Question: I'm trying to around a given point on the earth's surface.
I'm using information I retrieved from <URL> and ultimately came up with this:-
'''
// Converting degrees to radians
double latInDecimals = (Math.PI / 180) * latitude;
double longInDecimals = (Math.PI / 180) * longitude;
List<string> lstStrCoords = new List<string>();
double changeInLat;
double changeInLong;
double lineOfLat;
// Calculating change in latitude for square of side
changeInLong = (side / 1000) * (360.0 / 40075);
// Calculating length of longitude at that point of latitude
lineOfLat = Math.Cos(longitude) * 40075;
// Calculating change in longitude for square of side 'side'
changeInLat = (side / 1000) * (360.0 / lineOfLat);
// Converting changes into radians
changeInLat = changeInLat * (Math.PI / 180);
changeInLong = changeInLong * (Math.PI / 180);
double nLat = changeInLat * (Math.Sqrt(2) / 2);
double nLong = changeInLong * (Math.Sqrt(2) / 2);
double coordLat1 = latInDecimals + nLat;
double coordLong1 = longInDecimals + nLong;
double coordLat2 = latInDecimals + nLat;
double coordLong2 = longInDecimals - nLong;
double coordLat3 = latInDecimals - nLat;
double coordLong3 = longInDecimals - nLong;
double coordLat4 = latInDecimals - nLat;
double coordLong4 = longInDecimals + nLong;
// Converting coords back to degrees
coordLat1 = coordLat1 * (180 / Math.PI);
coordLat2 = coordLat2 * (180 / Math.PI);
coordLat3 = coordLat3 * (180 / Math.PI);
coordLat4 = coordLat4 * (180 / Math.PI);
coordLong1 = coordLong1 * (180 / Math.PI);
coordLong2 = coordLong2 * (180 / Math.PI);
coordLong3 = coordLong3 * (180 / Math.PI);
coordLong4 = coordLong4 * (180 / Math.PI);
'''
Now even though this works, the polygon that I get from joining these is a rectangle.

I'm confused as to what's wrong with my code.
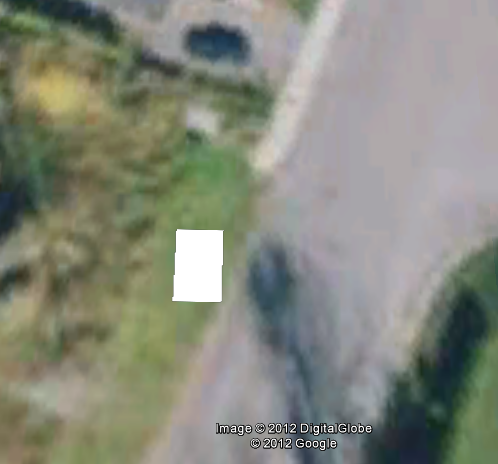
Answer: A rectangle of one degree of latitude and longitude on the sphere has not the same length in km unless it is situated on the equator. It gets narrower towards the poles. If you want to make both sides the same size you have to make a correction
'''
longitudinal_length = latitudinal_length / cos(latitude)
'''
So you will need to divide your longitudinal length of your square by 'cos(latitude)'.
Now, your square might still be crooked, but this depends on how the map is projected and this is a completely different story. You would need to know the projection formulas used by Google to make a correction.
You may find more complicated formulas that take account of the fact that the earth is not a perfect sphere, but I think that this should be sufficient for your position marker. Note also that you will get a division by zero at +/-90 degree. So placing a rectangle on a pole requires another approach.
<URL>
<URL>